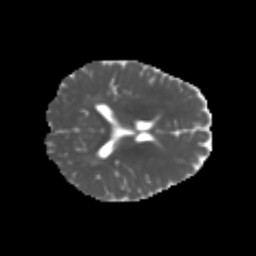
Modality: MD
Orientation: axial
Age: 6
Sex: male
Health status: healthy